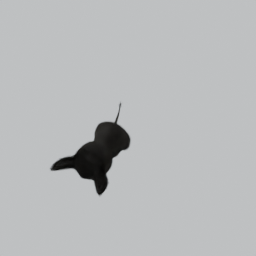
Label: animals